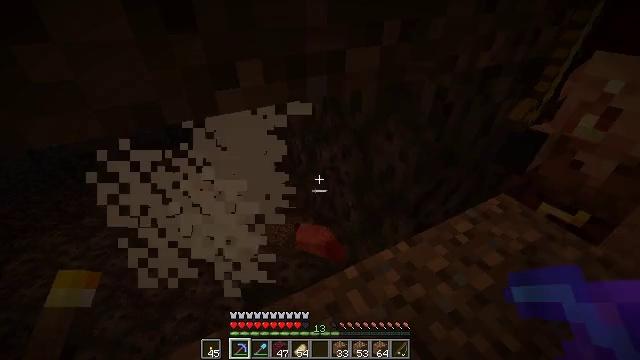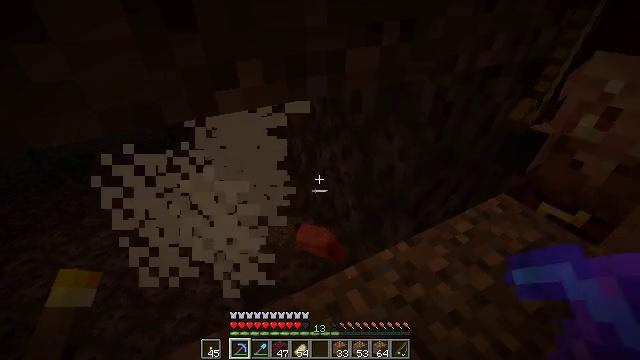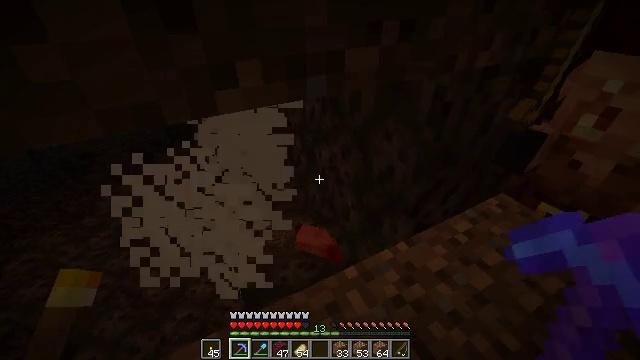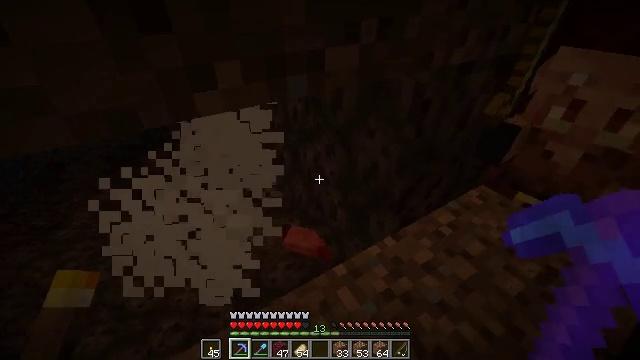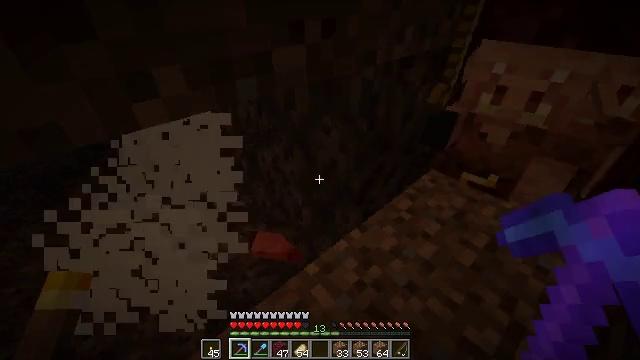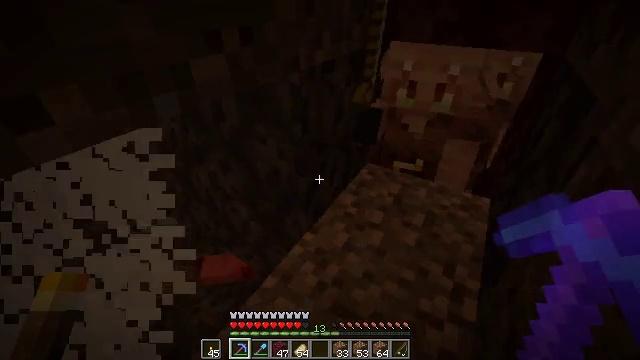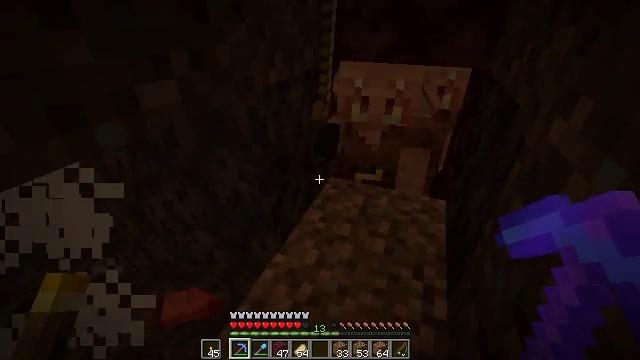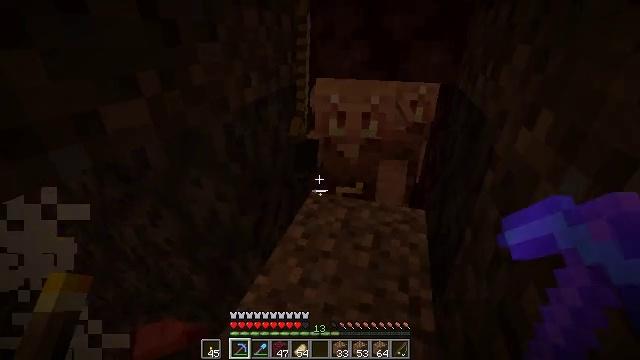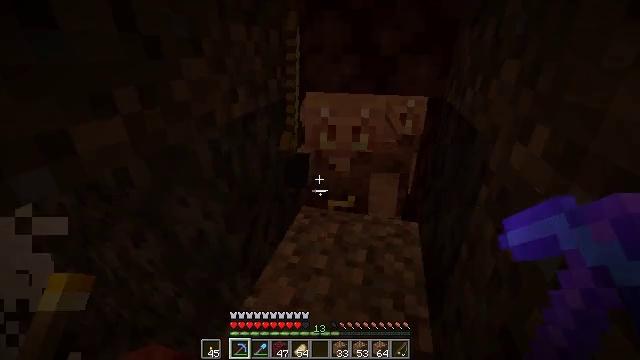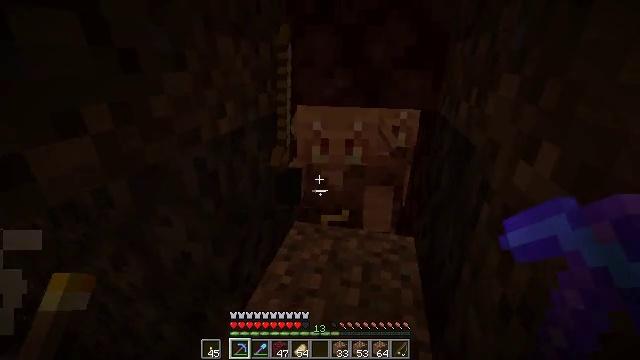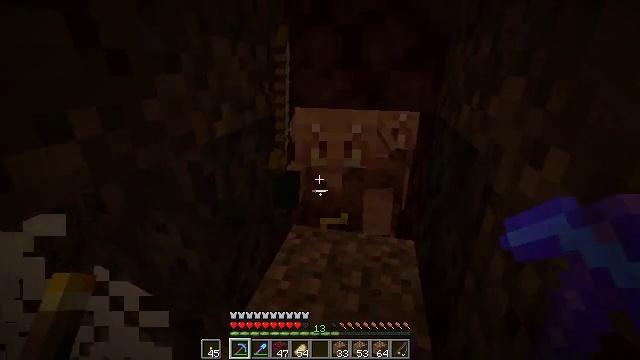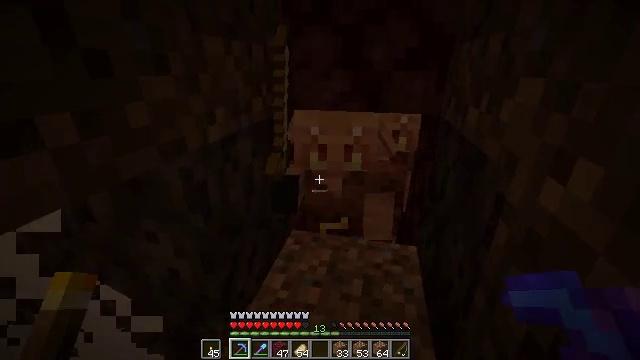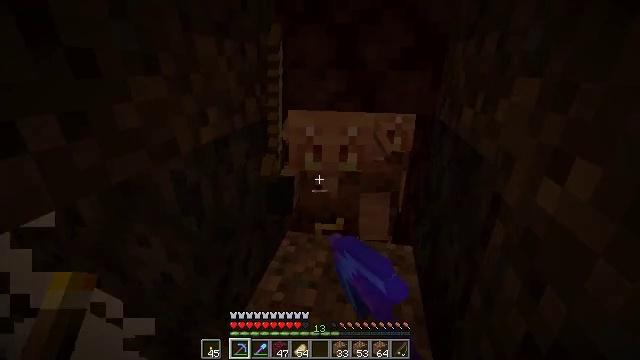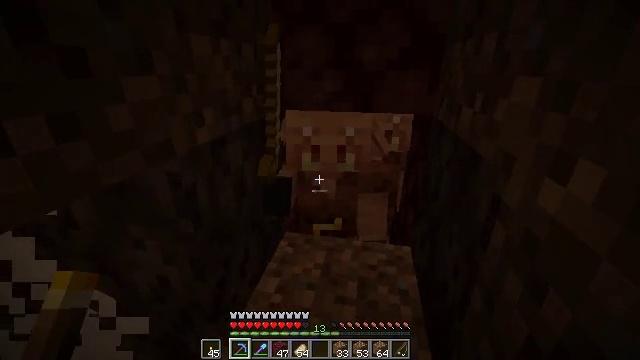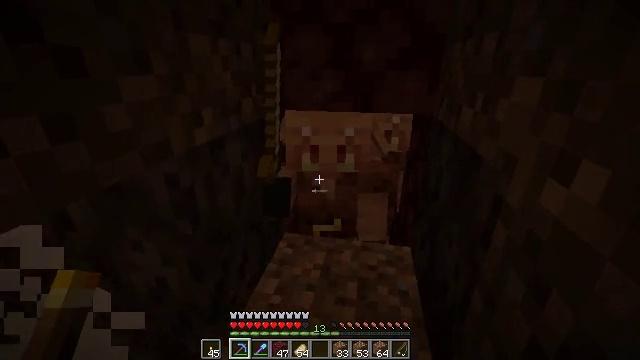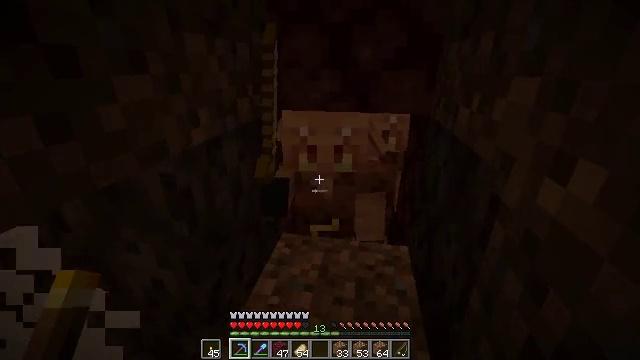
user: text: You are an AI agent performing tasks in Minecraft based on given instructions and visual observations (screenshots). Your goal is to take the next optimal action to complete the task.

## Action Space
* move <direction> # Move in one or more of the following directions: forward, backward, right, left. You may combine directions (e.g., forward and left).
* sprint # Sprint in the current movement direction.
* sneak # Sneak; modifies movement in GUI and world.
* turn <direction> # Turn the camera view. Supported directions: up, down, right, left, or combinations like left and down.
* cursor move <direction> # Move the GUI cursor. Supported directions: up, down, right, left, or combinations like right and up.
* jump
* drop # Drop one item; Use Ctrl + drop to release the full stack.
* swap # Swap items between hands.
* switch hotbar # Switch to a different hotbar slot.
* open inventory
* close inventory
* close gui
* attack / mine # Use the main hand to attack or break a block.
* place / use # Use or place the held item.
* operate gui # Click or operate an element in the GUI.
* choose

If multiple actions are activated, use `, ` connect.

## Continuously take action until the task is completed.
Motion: motion action
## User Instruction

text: Hunt the piglin.
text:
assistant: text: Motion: sneak
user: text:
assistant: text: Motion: sneak
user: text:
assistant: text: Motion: sneak, turn right
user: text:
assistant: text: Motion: sneak, turn right
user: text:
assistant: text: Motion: sneak, turn right and up
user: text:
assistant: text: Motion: sneak, turn right and up
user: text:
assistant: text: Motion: move forward, sneak, turn right and up
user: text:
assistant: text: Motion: move forward, sneak, turn right and up
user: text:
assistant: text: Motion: move forward, sneak, turn right and up
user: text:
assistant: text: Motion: move forward, sneak
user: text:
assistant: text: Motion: sneak, attack / mine
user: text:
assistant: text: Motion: sneak, turn right, attack / mine
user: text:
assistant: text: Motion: sneak, attack / mine
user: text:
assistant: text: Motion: sneak, attack / mine
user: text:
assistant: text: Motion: sneak, attack / mine
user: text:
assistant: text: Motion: sneak